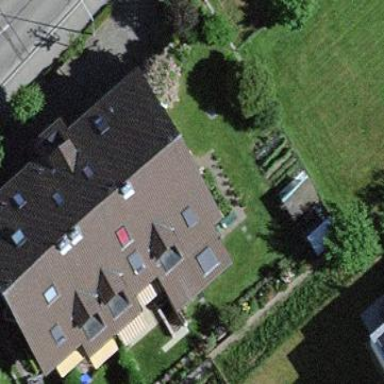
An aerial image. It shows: Residential building.